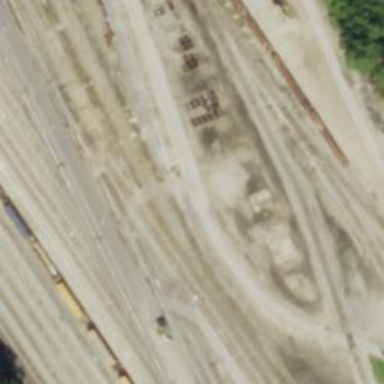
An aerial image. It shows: Railway yard in service.